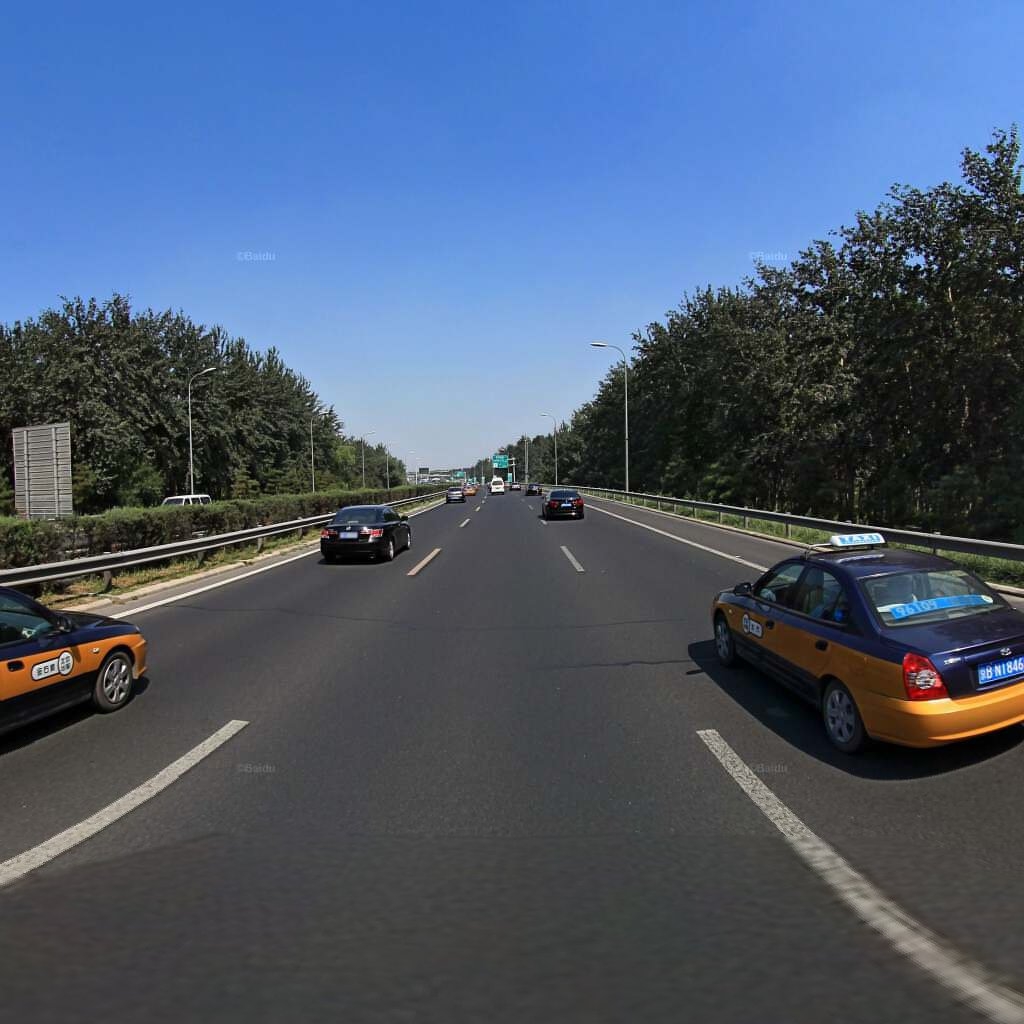
Region: Chaoyang
Road damage annotations: transverse patch, transverse patch